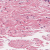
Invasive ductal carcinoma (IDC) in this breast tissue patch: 0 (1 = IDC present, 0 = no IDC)